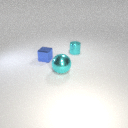
small blue metal cube to the left of large cyan metal sphere